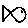
Label: fish